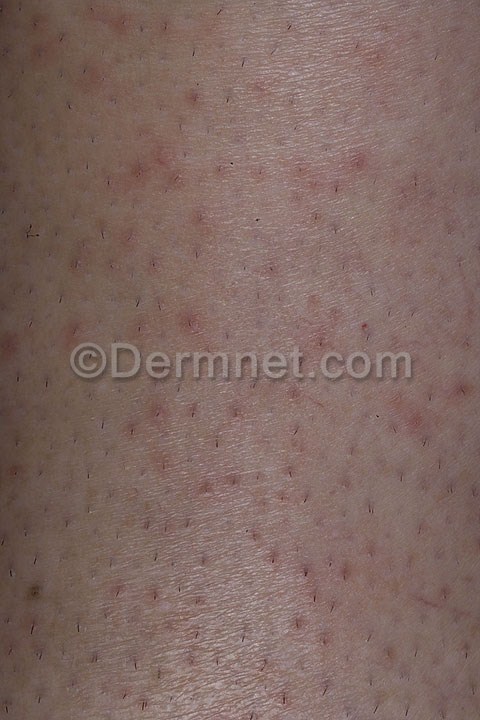
Disease: Cellulitis Impetigo and other Bacterial Infections